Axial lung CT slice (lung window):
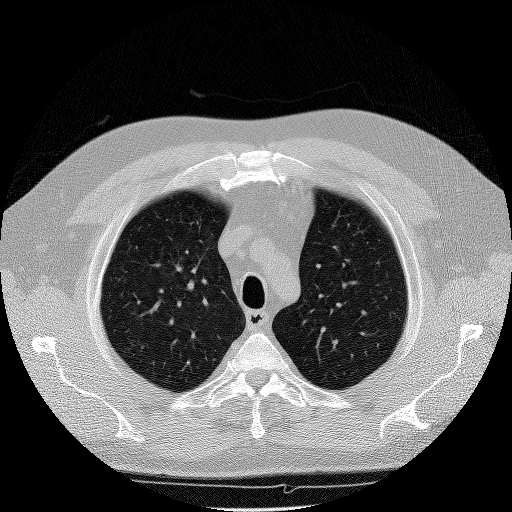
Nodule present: no